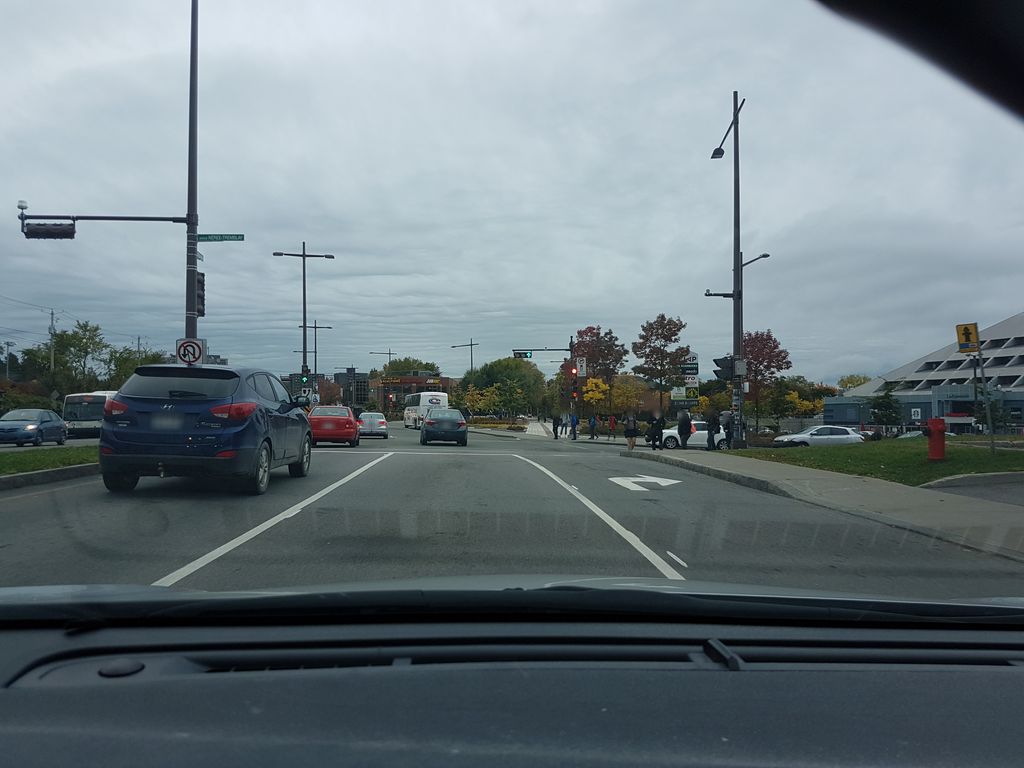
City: quebec_city